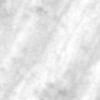
Label: change